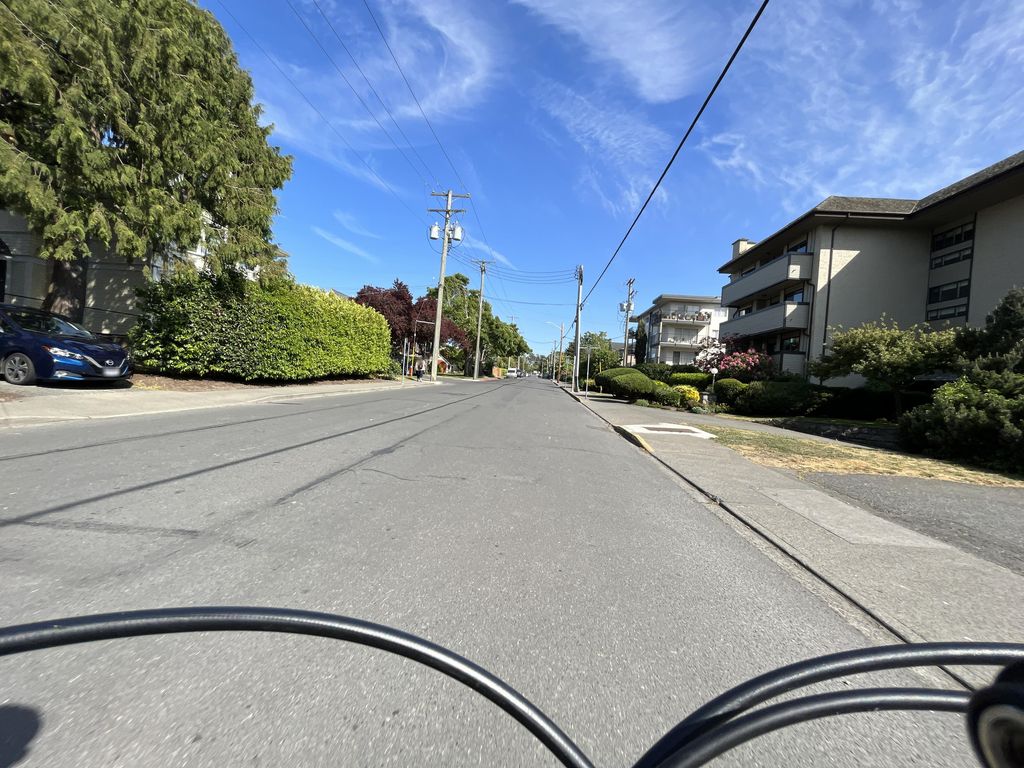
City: victoria